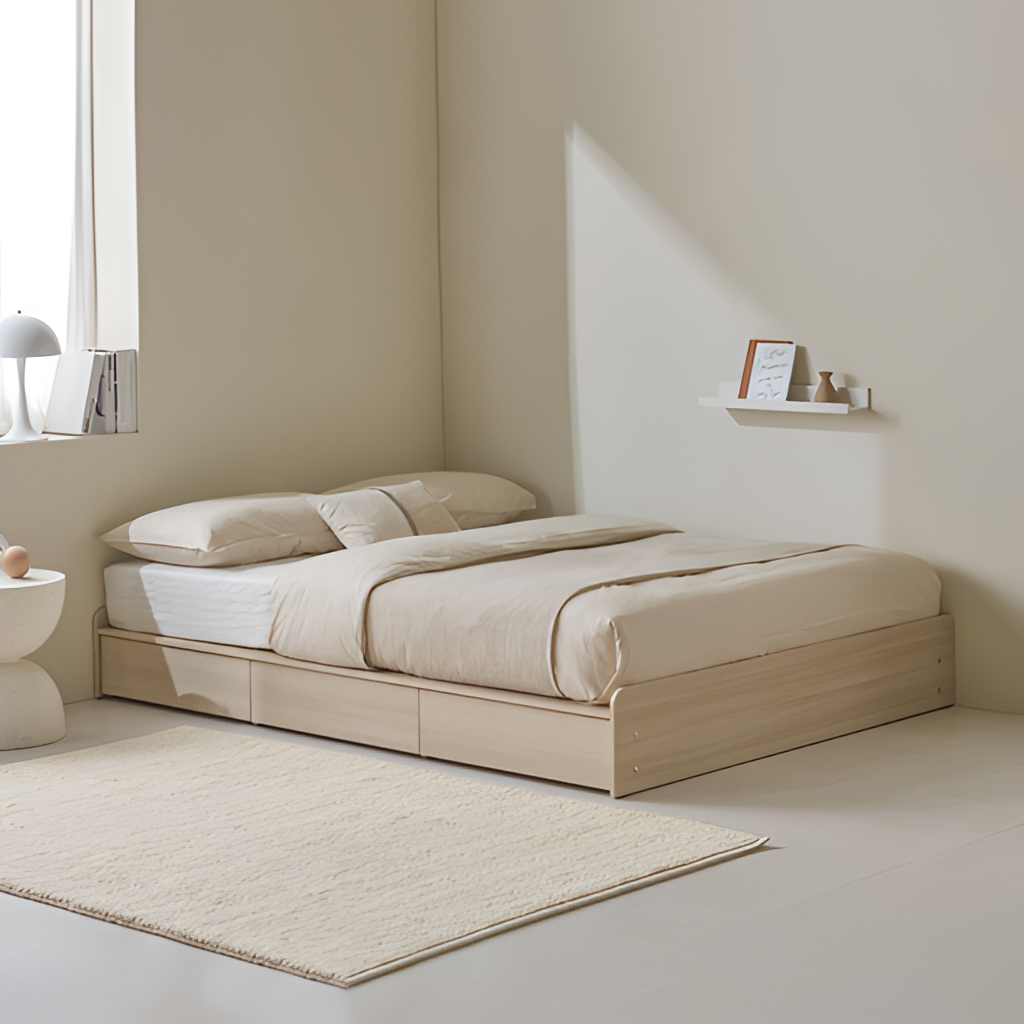
bedroom, wood bed, modern, cream paint wallpaper, with solid pattern, tile flooring, with large square pattern